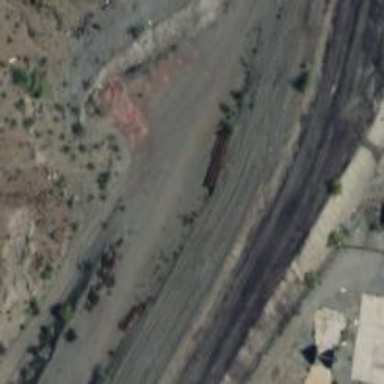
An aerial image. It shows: Disused railway spur line.